Question: I have an orchestration map that maps two source messages into one destination message. When the schema for one of the source messages changes, I was hoping to be able to click on the input message part and select "Replace Schema" to refresh the schema for just the message part affected. Instead I can only replace the entire multipart message schema with the single message part schema.

My only other option seems to be to generate a new map from the orchestration transform shape, but this means I have to recreate all the links in my map...
Does anyone know of a more efficient way to update this type of schema?
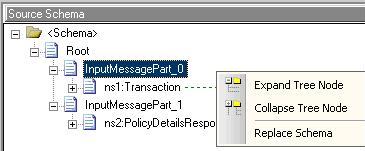
Answer: I've decided for now to do this by modifying the xml of the map file. If anyone out there has any better ideas, I'd still like to hear them. Thanks!